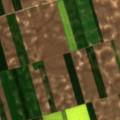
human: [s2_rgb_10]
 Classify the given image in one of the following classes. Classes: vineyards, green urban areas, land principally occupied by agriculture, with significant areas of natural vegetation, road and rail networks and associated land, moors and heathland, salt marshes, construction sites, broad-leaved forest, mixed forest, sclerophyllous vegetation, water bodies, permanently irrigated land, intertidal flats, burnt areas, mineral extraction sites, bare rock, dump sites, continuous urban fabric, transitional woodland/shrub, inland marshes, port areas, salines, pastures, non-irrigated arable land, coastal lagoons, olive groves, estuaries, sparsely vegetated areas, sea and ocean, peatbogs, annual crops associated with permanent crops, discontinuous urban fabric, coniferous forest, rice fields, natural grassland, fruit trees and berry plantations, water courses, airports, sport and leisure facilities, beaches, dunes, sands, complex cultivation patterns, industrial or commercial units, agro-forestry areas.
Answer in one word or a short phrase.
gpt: non-irrigated arable land